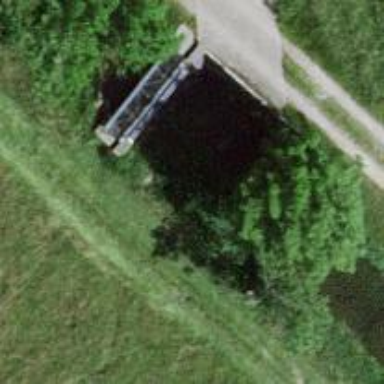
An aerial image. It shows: Metal-surfaced path bridge.